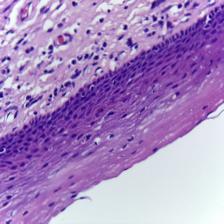
Diagnosis: Normal